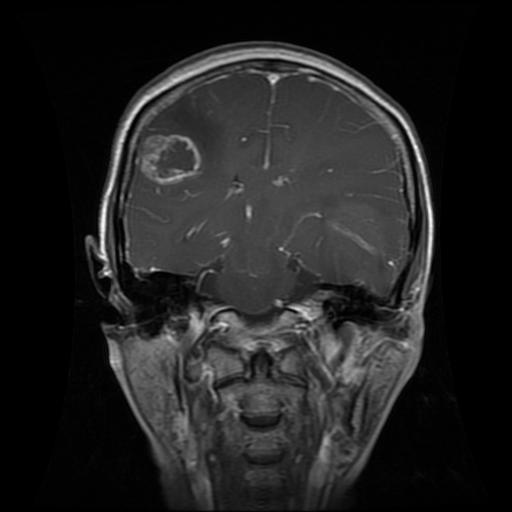
Label: glioma